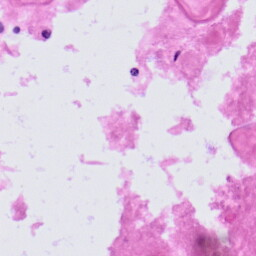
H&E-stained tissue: Prostate